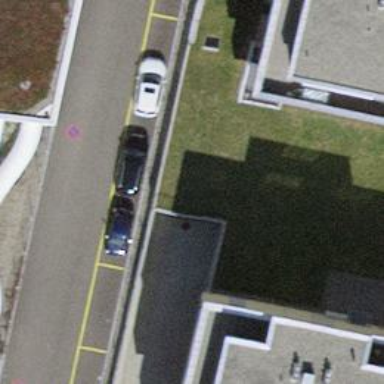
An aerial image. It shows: Parking entrance.